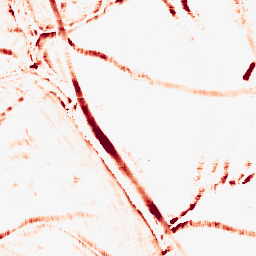
Category: morphological
Decomposition family: morphological_rect
Decomposition parameters: operation: opening
width: 10
height: 10
Upsampling method: sinc_hamming
Upsampling parameters: scale: 2
kernel_size: 16
Upsampling scale: 2